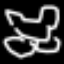
Label: frog